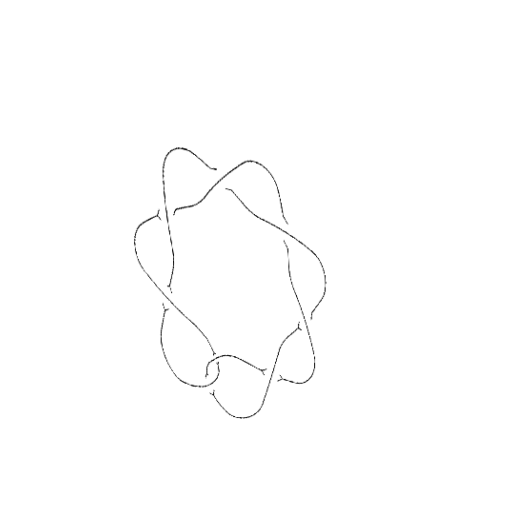
Crossing number: 8